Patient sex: M
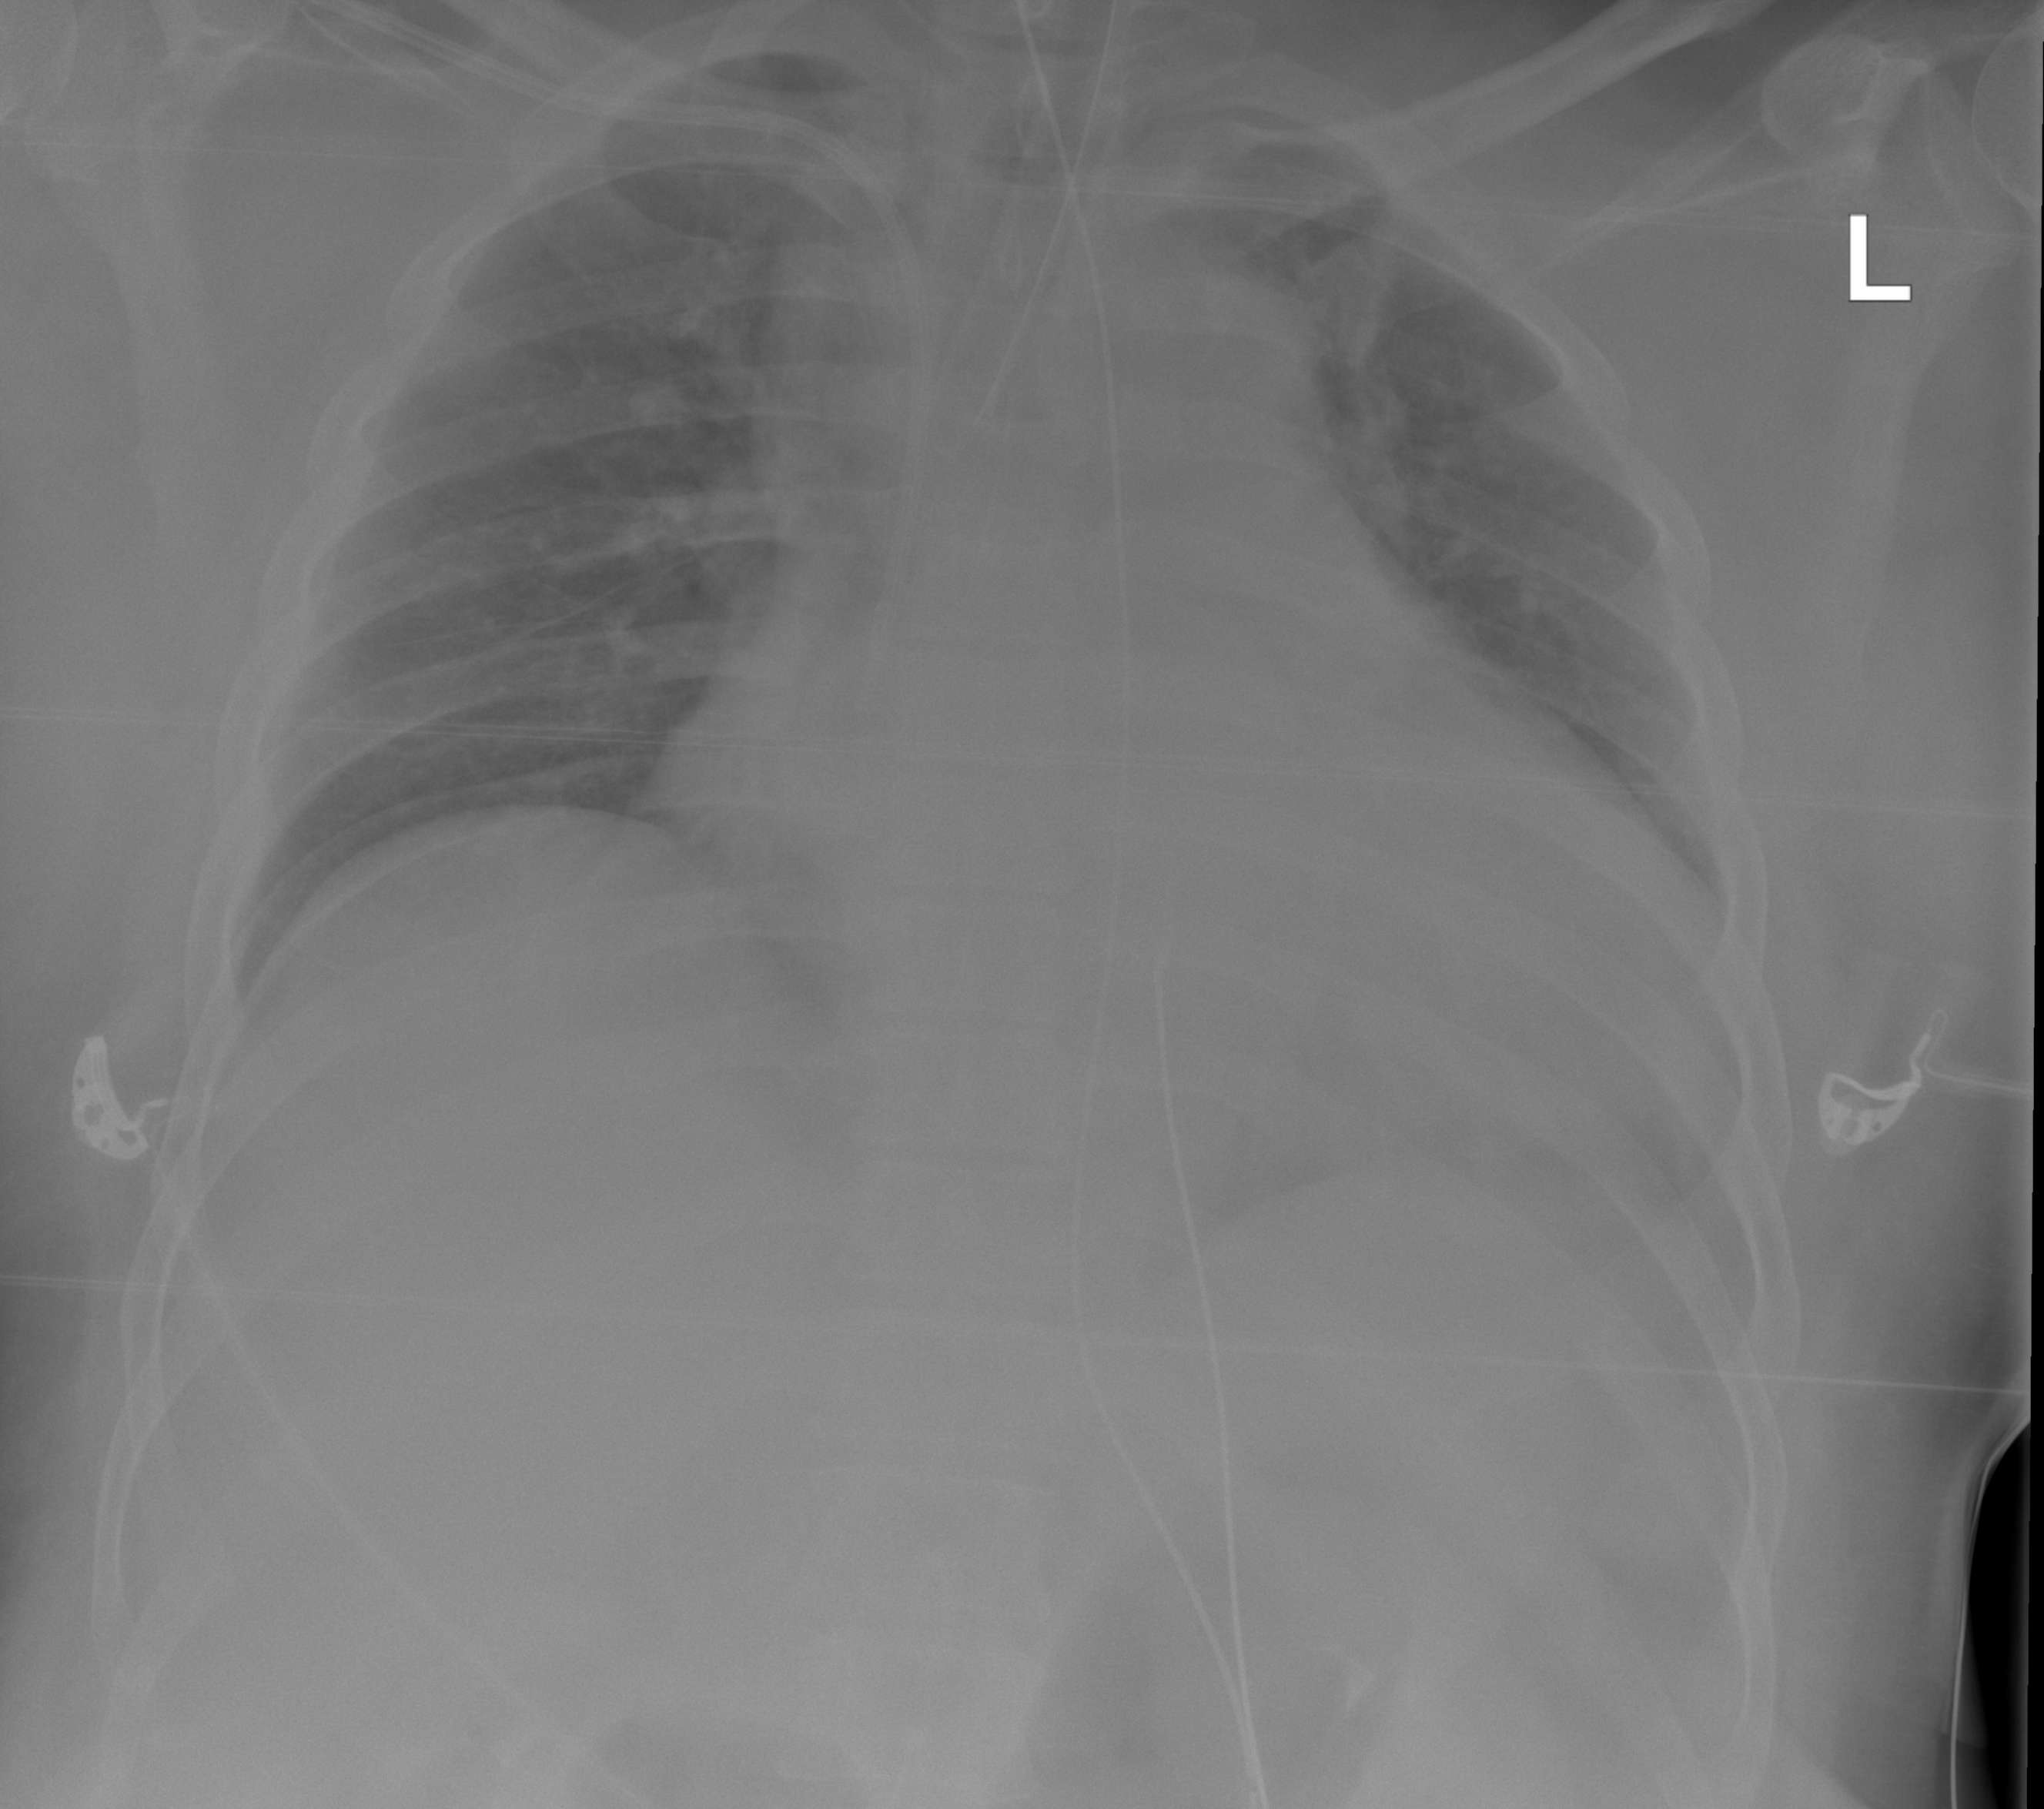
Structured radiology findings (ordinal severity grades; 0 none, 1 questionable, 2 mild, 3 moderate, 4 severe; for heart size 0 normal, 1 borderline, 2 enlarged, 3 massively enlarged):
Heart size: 3
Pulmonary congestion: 0
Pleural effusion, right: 0
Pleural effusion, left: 0
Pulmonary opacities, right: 0
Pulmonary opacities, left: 0
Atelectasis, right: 2
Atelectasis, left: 2